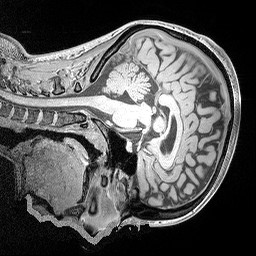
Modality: MP2RAGE
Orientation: sagittal
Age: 25
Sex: female
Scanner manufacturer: siemens
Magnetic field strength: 3 T
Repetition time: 5 s
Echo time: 0.00298 s